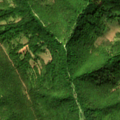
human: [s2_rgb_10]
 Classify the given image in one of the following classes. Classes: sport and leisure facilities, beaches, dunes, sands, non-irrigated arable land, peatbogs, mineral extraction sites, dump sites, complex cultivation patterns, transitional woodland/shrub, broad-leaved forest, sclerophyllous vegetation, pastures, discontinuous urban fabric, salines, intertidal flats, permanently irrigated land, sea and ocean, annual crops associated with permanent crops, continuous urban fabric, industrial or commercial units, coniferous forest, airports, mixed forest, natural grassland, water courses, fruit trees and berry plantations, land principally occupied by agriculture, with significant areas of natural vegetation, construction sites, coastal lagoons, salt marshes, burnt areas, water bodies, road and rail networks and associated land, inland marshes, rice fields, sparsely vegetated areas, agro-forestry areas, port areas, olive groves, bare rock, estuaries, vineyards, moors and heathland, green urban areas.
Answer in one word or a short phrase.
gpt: complex cultivation patterns, land principally occupied by agriculture, with significant areas of natural vegetation, broad-leaved forest